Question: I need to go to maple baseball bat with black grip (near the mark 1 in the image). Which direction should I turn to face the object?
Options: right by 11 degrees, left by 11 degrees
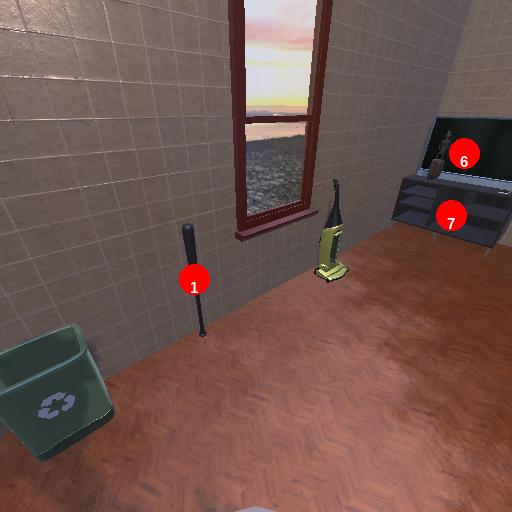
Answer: right by 11 degrees